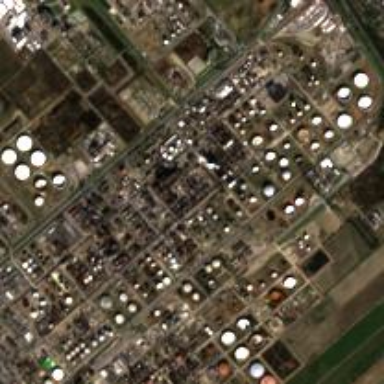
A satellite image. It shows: Industrial area with refinery. The works at this location are man-made.